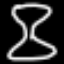
Label: hourglass